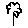
Label: flower